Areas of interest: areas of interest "Media Organization"
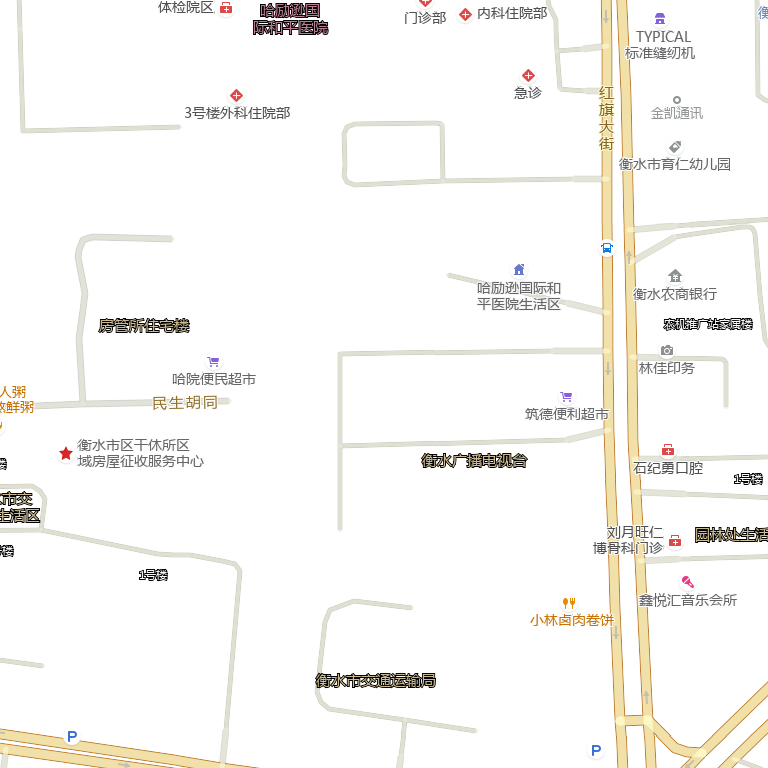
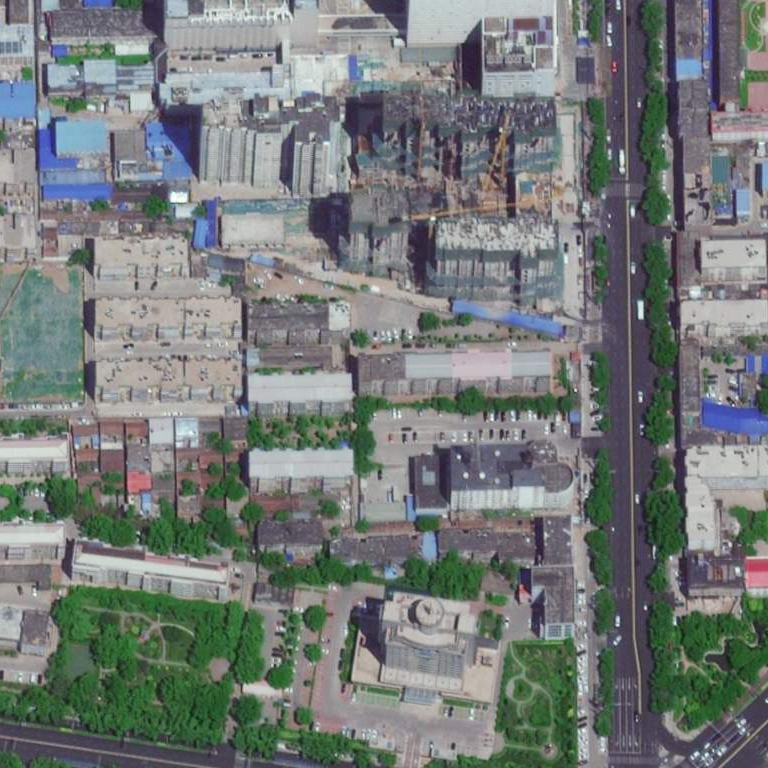